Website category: jobs
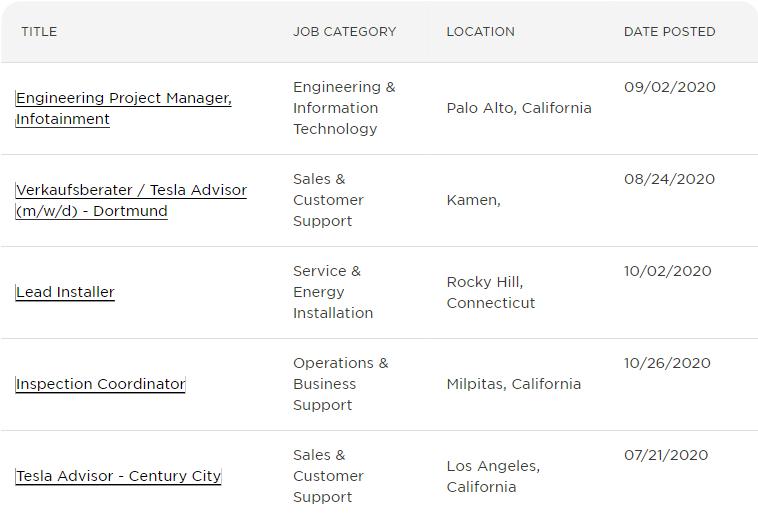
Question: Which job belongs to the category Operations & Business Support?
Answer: Inspection Coordinator

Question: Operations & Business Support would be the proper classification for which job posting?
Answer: Inspection Coordinator

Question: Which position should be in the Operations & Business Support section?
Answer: Inspection Coordinator

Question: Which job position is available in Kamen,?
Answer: Verkaufsberater / Tesla Advisor (m/w/d) - Dortmund

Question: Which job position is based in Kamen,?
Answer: Verkaufsberater / Tesla Advisor (m/w/d) - Dortmund

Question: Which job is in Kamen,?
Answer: Verkaufsberater / Tesla Advisor (m/w/d) - Dortmund

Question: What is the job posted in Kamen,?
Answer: Verkaufsberater / Tesla Advisor (m/w/d) - Dortmund

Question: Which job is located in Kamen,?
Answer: Verkaufsberater / Tesla Advisor (m/w/d) - Dortmund

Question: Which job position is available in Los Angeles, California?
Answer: Tesla Advisor - Century City

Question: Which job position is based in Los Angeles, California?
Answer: Tesla Advisor - Century City

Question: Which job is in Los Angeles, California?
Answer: Tesla Advisor - Century City

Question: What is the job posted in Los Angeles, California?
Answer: Tesla Advisor - Century City

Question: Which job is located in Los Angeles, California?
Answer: Tesla Advisor - Century City

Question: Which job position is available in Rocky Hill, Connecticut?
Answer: Lead Installer

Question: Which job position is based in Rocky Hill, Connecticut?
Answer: Lead Installer

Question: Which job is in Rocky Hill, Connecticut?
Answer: Lead Installer

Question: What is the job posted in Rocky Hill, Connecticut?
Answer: Lead Installer

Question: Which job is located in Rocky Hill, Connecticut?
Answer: Lead Installer

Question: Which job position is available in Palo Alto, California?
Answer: Engineering Project Manager, Infotainment

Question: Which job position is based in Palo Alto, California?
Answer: Engineering Project Manager, Infotainment

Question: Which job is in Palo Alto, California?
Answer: Engineering Project Manager, Infotainment

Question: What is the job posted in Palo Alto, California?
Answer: Engineering Project Manager, Infotainment

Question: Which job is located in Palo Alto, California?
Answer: Engineering Project Manager, Infotainment

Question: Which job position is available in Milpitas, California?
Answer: Inspection Coordinator

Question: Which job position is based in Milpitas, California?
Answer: Inspection Coordinator

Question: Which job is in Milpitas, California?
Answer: Inspection Coordinator

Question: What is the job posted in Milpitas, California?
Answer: Inspection Coordinator

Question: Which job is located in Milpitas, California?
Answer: Inspection Coordinator